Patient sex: F
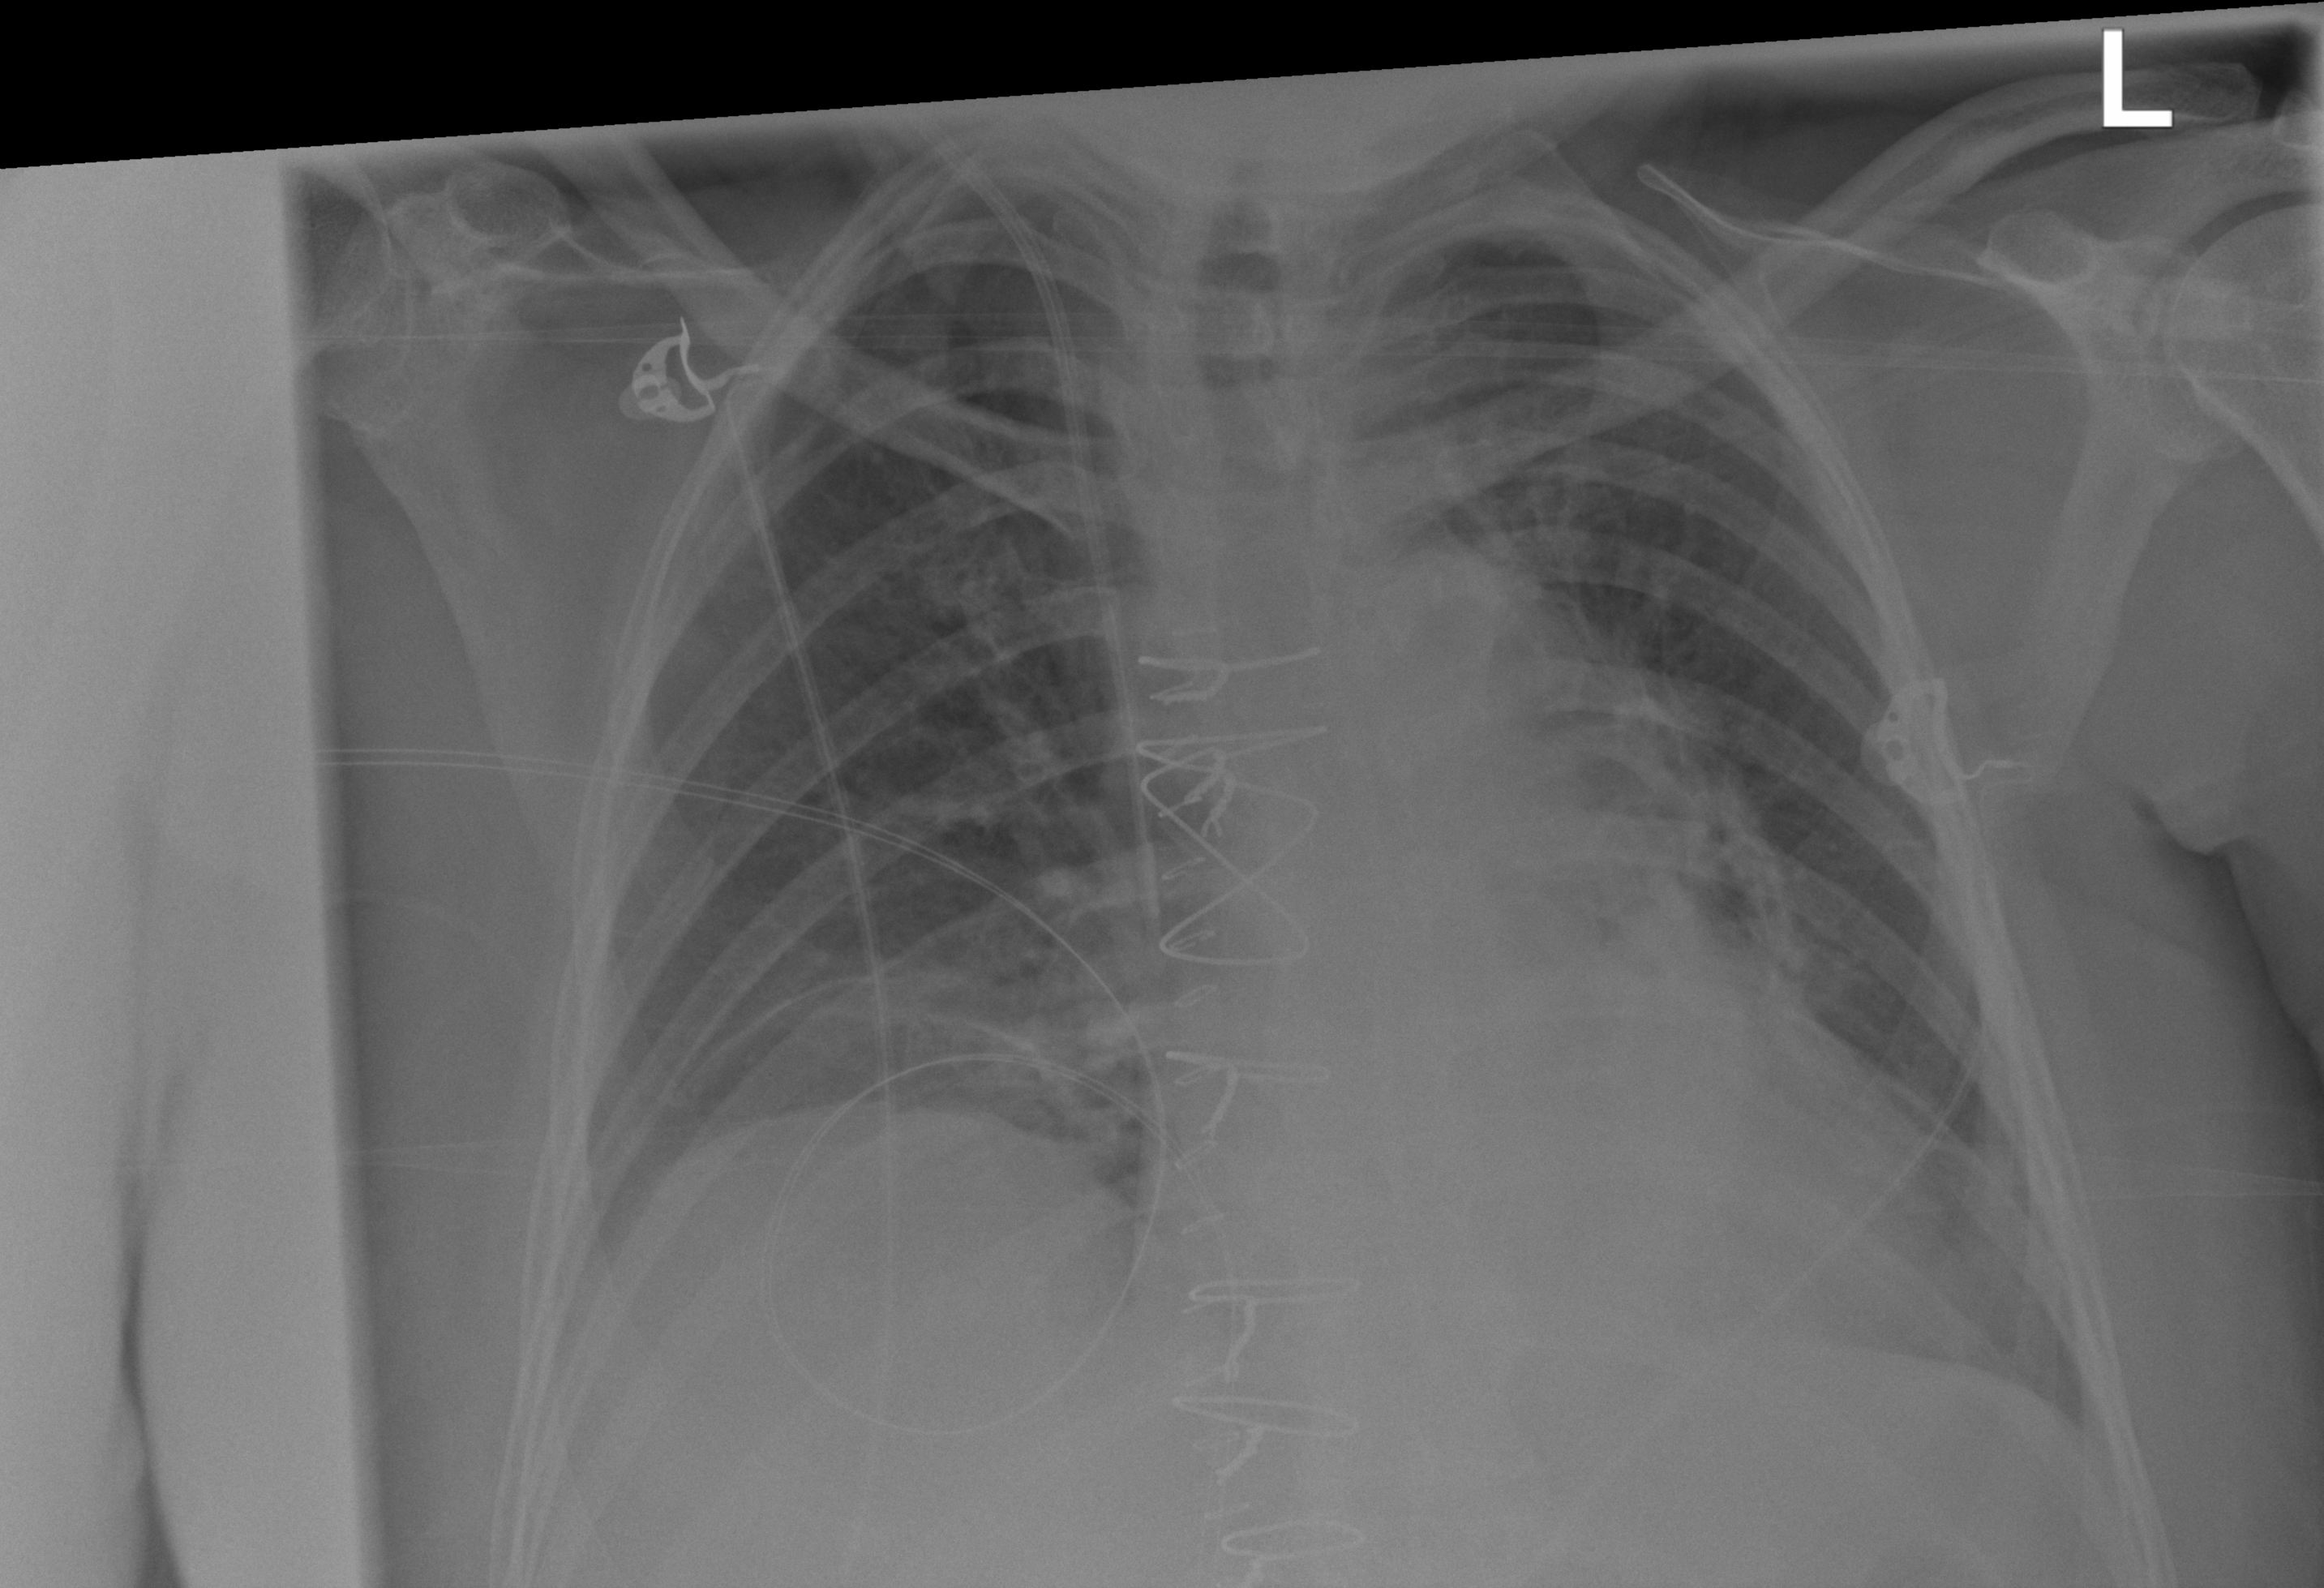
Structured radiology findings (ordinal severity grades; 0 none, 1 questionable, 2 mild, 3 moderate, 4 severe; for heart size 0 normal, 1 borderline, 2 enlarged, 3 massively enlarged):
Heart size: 2
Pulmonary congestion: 2
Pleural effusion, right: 2
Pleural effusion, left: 0
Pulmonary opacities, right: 2
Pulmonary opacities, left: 0
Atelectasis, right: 2
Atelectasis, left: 2